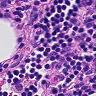
Metastatic tissue present: no